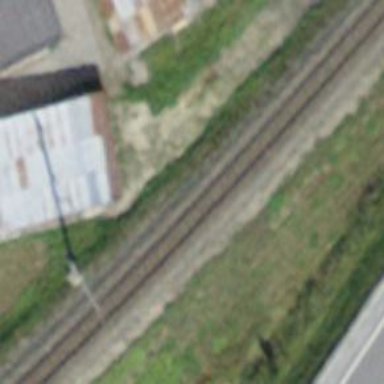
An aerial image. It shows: Narrow-gauge railway track with electrified contact line. The railway has one track.